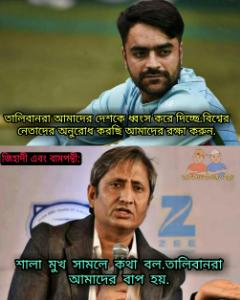
Text: তালিবানরা আমাদের দেশকে ধ্বংস করছে বিশ্বের নেতাদের অনুরোধ করছি আমাদের রক্ষা করুন জিহাদি এবং বামপন্থী সালা মুখ সামলে কথা বল তালিবানরা আমাদের বাবা হয়
Label: Hate
Hate category: Political
Targeted group: Organization